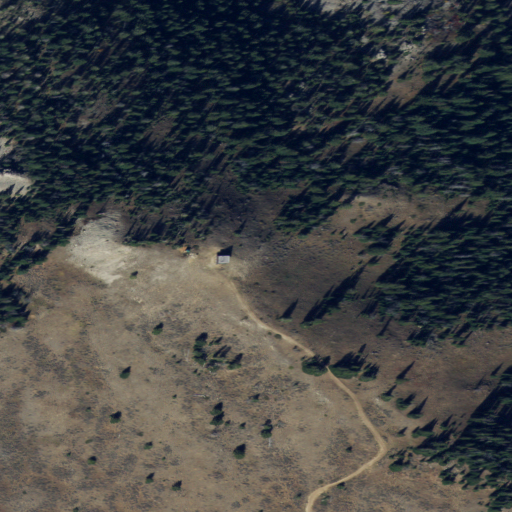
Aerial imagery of mountain in Montana named Garnet Mountain containing evergreen forest, shrub, and grassland